Question: ]
In a tableViewCell I have many elements. And I get Status from an Api and if the status is "Dispatched", dispatched label should be ticked out.
I am uploading images so that you can understand it well.
'''
if myOrderJSON[indexPath.row].status == "Placed"{
cell.placed.elementDesign(cornerRadius: 12, shadowRadius: 2, shadowOpacity: 0.5, offsetWidth: 2, offsetHeight: 2)
cell.placed.text = "\(myOrderJSON[indexPath.row].status) ✔️"
}else if myOrderJSON[indexPath.row].status == "Dispatched"{
cell.dispatched.elementDesign(cornerRadius: 12, shadowRadius: 2, shadowOpacity: 0.5, offsetWidth: 2, offsetHeight: 2)
cell.dispatched.text = "\(myOrderJSON[indexPath.row].status) ✔️"
}else if myOrderJSON[indexPath.row].status == "Delivered"{
cell.delivered.elementDesign(cornerRadius: 12, shadowRadius: 2, shadowOpacity: 0.5, offsetWidth: 2, offsetHeight: 2)
cell.delivered.text = "\(myOrderJSON[indexPath.row].status) ✔️"
}else if myOrderJSON[indexPath.row].status == "Payment Received"{
cell.paymentReceived.elementDesign(cornerRadius: 12, shadowRadius: 2, shadowOpacity: 0.5, offsetWidth: 2, offsetHeight: 2)
cell.paymentReceived.text = "\(myOrderJSON[indexPath.row].status) ✔️"
}
'''
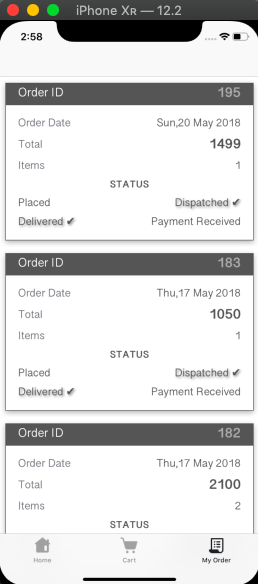
Answer: In your custom 'UITableViewCell', override 'prepareForReuse()' method and reset the 'text' of all 'labels', i.e.
'''
class CustomCell: UITableViewCell {
//rest of the code...
override func prepareForReuse() {
super.prepareForReuse()
self.placed.text = nil
self.dispatched.text = nil
self.delivered.text = nil
self.paymentReceived.text = nil
}
}
'''